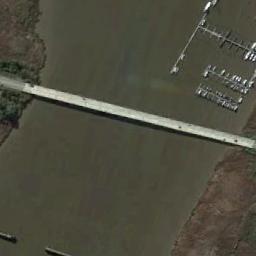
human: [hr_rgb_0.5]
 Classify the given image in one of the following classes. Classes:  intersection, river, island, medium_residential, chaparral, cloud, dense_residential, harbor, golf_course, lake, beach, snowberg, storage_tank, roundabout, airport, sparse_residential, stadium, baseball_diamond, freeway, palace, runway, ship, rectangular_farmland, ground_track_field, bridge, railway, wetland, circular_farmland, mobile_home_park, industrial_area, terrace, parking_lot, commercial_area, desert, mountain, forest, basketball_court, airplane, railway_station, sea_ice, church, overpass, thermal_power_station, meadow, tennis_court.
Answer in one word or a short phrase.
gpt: bridge